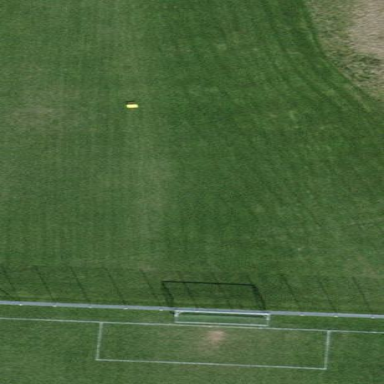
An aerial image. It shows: Grass pitch used for soccer.